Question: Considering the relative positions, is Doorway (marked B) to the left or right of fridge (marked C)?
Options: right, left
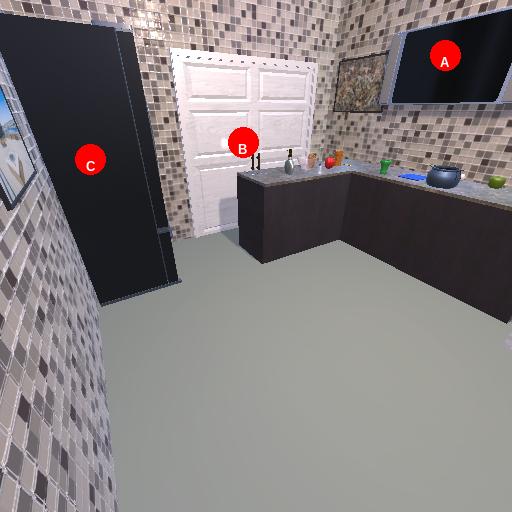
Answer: right